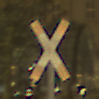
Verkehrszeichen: Andreaskreuz
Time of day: Night
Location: Outdoor (Urban)
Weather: Overcast
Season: NotSpecified
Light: Artificial